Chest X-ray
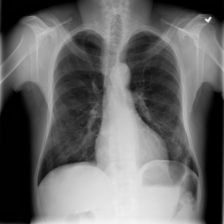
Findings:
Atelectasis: negative
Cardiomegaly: negative
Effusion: negative
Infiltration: negative
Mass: negative
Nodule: negative
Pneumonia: negative
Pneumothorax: negative
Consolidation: negative
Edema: negative
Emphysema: negative
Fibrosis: negative
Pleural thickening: negative
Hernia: negative